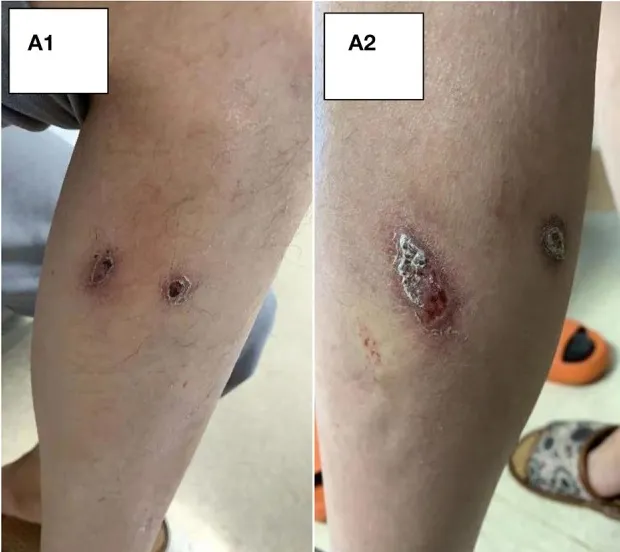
(A,B) The change in leg skin. (A) Pre-glucocorticoid therapy (September 13, 2020).
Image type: medical_photograph (skin_photograph)